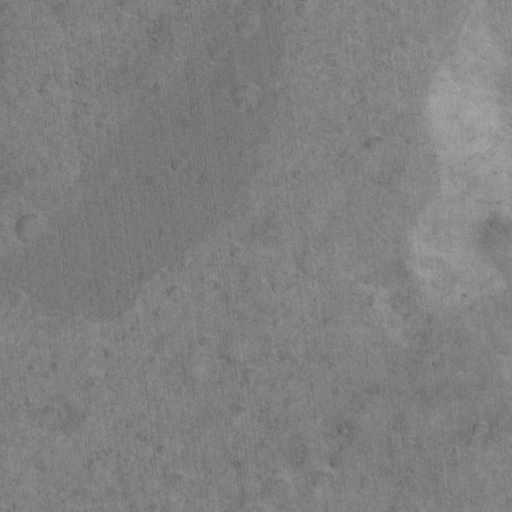
Objects detected: cone